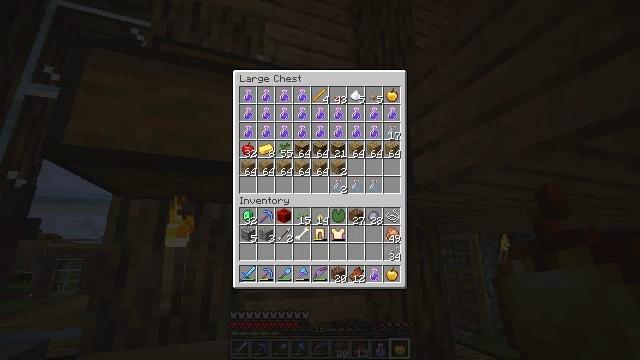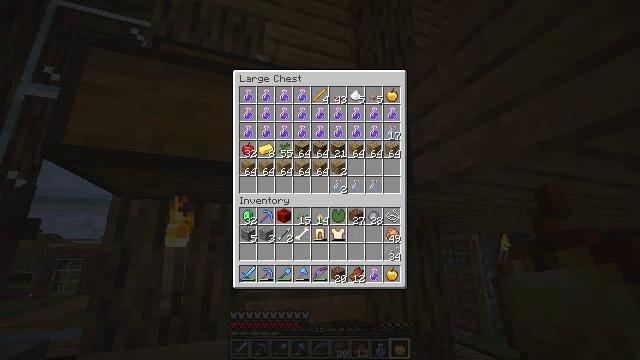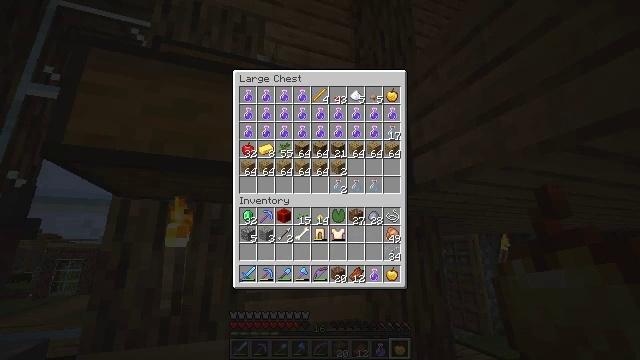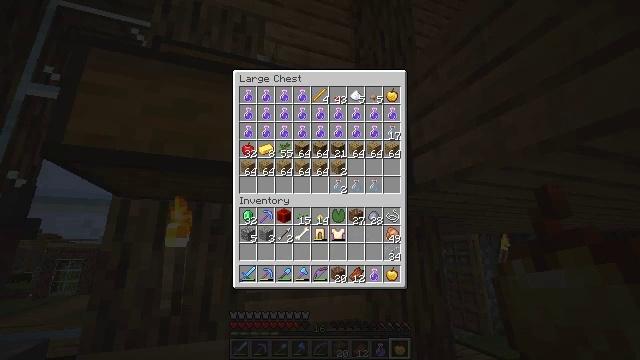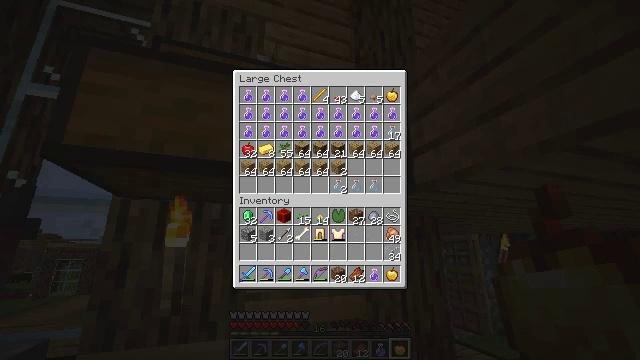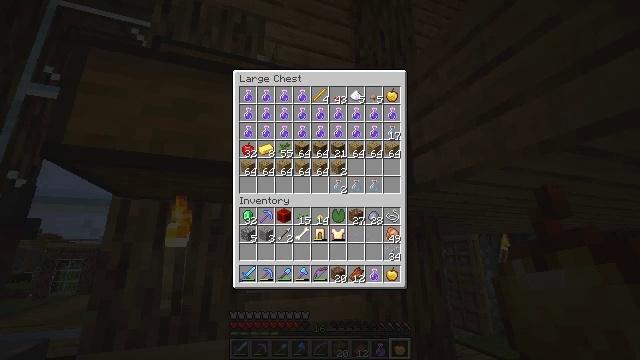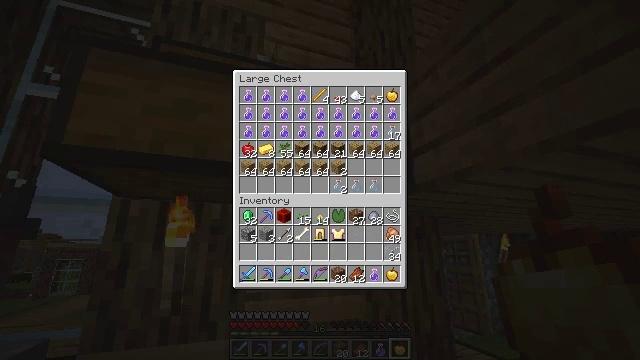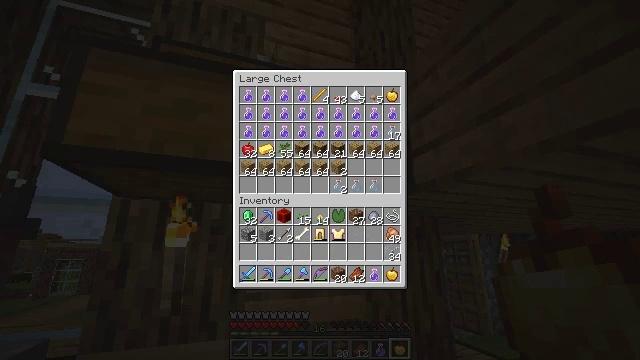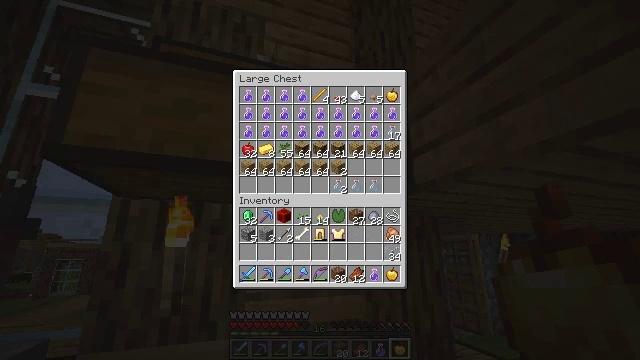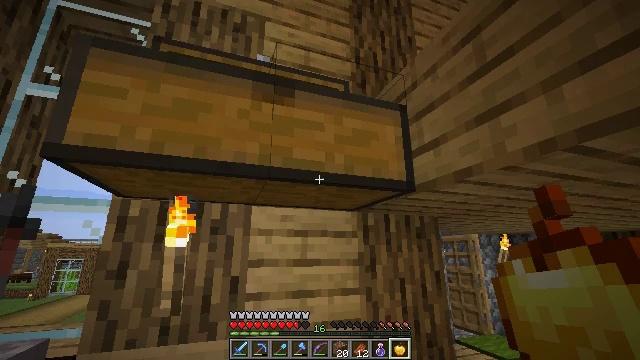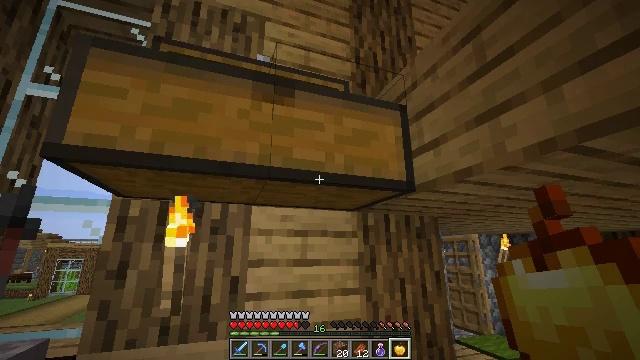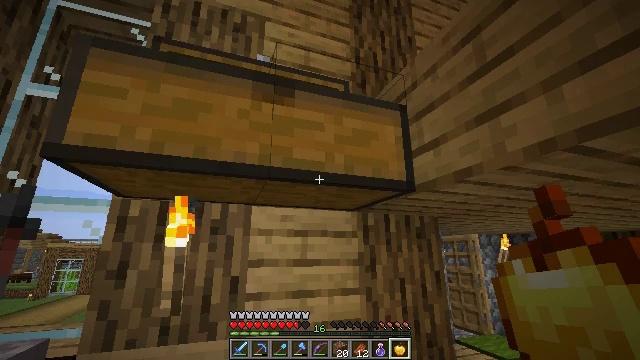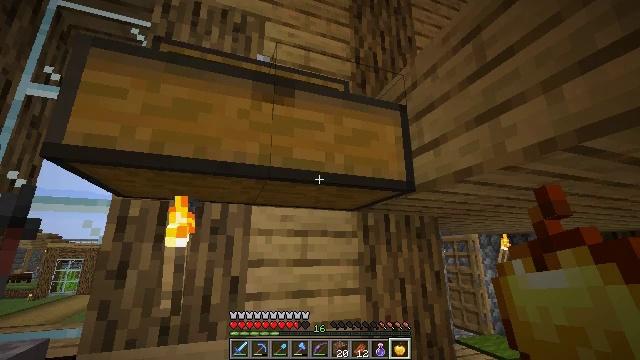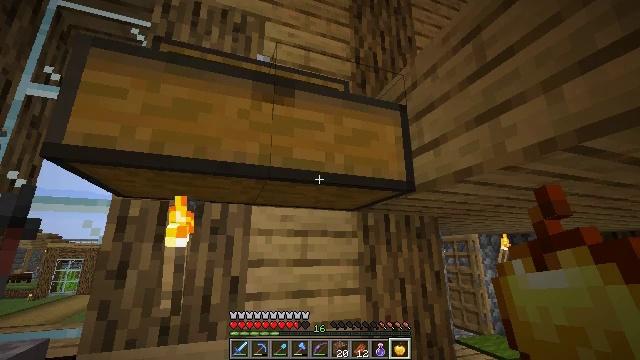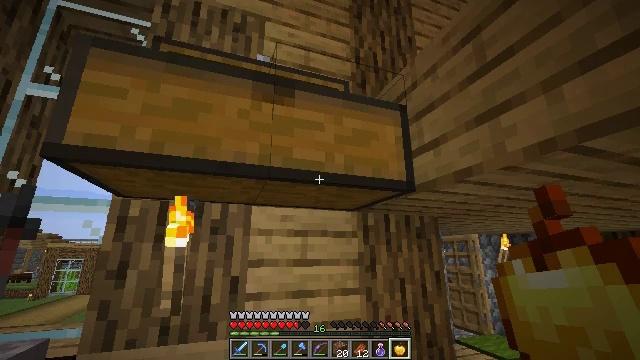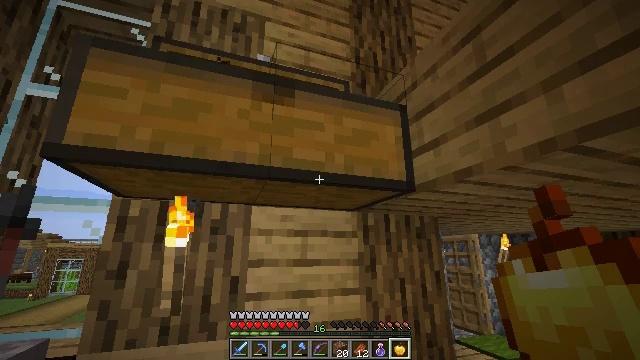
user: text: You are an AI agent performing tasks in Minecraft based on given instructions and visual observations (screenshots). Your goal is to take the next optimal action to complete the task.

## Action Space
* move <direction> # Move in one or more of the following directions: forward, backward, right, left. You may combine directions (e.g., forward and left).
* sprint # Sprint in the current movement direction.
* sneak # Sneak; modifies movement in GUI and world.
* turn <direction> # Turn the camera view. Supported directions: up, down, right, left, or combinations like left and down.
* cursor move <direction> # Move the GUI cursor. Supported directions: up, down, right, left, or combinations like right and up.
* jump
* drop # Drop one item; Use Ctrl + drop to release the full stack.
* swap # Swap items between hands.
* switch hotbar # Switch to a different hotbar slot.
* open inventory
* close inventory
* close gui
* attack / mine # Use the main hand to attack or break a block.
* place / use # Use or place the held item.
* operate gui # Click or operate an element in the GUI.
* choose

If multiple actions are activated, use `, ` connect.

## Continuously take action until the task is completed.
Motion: motion action
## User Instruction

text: Interact with the crafting table for redstone.
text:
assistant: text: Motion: no_op
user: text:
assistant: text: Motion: no_op
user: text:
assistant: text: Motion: no_op
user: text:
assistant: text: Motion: no_op
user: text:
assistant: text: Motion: no_op
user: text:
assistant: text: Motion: no_op
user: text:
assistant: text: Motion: no_op
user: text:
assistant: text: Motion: no_op
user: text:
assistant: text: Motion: no_op
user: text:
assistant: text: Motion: close gui
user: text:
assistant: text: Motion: no_op
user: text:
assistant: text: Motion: no_op
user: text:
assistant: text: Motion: no_op
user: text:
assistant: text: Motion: no_op
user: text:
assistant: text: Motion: no_op
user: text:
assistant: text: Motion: no_op
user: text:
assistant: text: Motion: turn left and down
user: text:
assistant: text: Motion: turn left and down
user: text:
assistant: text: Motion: turn left and down
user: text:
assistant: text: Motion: turn left
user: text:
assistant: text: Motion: turn left and down
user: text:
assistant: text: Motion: turn left and down
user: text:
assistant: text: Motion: turn left and down
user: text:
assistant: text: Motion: turn left and down
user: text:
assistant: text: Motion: turn down
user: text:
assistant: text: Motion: turn right and down
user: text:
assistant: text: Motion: turn right
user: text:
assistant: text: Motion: no_op
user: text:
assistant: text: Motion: no_op
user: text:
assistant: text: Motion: no_op